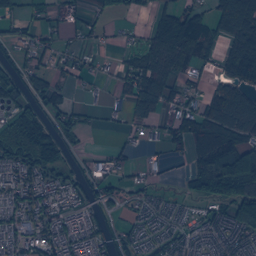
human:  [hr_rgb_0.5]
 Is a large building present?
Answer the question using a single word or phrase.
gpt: yes

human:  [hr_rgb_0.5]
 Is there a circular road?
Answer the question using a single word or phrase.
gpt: no

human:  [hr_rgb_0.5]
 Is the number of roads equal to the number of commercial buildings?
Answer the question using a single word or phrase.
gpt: no

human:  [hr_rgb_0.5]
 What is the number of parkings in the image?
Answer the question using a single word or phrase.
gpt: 11

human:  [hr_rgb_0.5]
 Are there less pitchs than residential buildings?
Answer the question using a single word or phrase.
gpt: yes

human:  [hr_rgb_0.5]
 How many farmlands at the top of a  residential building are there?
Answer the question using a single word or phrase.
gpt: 46

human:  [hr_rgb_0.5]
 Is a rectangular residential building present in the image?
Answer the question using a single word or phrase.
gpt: yes

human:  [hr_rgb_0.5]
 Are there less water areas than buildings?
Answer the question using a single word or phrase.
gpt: yes

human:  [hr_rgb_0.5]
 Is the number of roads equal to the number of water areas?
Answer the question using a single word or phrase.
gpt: no

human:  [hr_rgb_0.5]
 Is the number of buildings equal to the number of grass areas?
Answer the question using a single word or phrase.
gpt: no

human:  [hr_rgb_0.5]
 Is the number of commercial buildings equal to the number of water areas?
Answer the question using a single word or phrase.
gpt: no

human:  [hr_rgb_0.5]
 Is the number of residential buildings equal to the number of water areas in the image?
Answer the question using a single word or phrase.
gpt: no

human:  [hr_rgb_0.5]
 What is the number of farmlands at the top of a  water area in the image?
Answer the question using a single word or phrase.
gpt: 46

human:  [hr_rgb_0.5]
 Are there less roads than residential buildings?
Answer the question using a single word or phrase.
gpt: yes

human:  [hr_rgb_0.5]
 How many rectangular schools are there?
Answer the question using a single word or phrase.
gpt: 0

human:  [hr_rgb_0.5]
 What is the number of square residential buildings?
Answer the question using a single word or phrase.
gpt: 2

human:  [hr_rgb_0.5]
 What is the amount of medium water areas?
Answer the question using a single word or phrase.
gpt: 22

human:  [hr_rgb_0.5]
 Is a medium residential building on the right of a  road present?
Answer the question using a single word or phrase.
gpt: yes

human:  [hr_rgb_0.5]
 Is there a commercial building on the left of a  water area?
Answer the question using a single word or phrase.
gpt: yes

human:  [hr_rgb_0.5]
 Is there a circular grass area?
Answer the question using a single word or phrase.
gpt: no

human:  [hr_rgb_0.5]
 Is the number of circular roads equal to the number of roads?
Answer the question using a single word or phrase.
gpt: no

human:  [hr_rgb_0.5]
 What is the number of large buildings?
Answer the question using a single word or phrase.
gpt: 3

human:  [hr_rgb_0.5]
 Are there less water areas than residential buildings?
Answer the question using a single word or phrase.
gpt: yes

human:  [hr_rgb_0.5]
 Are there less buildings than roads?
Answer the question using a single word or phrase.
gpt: no

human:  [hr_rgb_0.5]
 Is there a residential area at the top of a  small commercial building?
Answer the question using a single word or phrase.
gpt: yes

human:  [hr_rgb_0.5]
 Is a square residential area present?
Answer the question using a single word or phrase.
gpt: no

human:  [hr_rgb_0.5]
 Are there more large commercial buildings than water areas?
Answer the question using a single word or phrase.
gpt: no

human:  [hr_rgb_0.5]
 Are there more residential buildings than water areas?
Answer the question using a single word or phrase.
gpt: yes

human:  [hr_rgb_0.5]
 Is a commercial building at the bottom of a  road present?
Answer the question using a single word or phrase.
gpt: yes

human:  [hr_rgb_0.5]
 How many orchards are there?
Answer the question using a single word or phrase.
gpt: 14

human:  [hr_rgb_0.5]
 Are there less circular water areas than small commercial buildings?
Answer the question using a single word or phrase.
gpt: yes

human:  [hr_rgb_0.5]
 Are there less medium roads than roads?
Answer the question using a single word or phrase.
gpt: yes

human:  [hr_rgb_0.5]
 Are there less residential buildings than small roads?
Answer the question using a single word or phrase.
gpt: no

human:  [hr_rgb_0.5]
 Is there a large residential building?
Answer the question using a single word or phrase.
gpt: yes

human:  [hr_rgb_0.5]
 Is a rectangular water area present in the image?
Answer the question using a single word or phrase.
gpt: yes

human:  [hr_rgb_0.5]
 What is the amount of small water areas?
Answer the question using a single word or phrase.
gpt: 35